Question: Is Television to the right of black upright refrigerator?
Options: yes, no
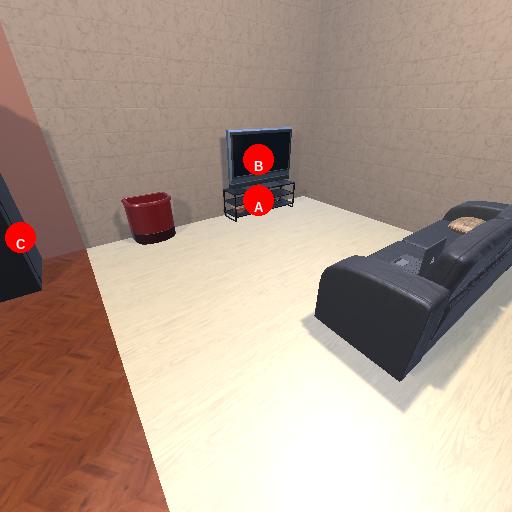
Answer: yes